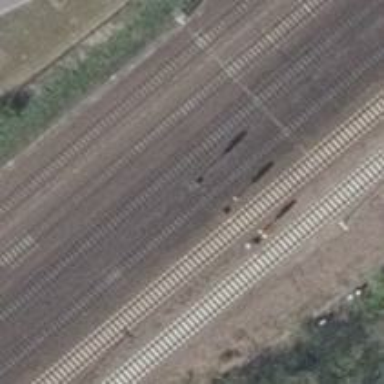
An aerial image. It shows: Railway signal.